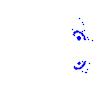
Particle: pion